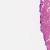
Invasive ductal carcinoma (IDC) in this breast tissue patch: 0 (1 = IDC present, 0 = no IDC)